Field crop: maize
Growth stage: 2
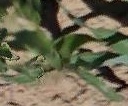
Species: maize